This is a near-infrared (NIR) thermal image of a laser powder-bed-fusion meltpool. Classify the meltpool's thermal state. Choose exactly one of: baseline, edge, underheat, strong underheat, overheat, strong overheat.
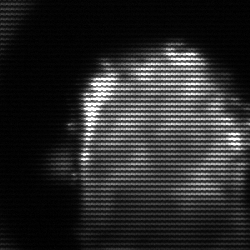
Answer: baseline